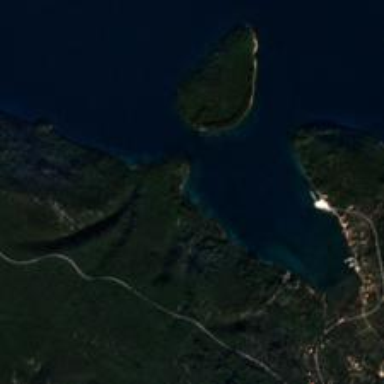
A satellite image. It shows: Beautiful bay with natural surroundings.